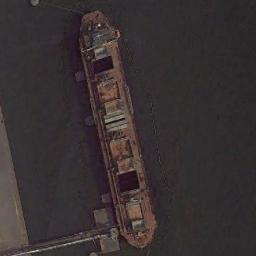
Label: ship